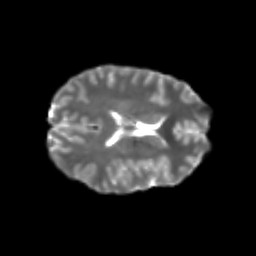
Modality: T2w
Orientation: axial
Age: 20
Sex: female
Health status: healthy
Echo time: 0.074 s